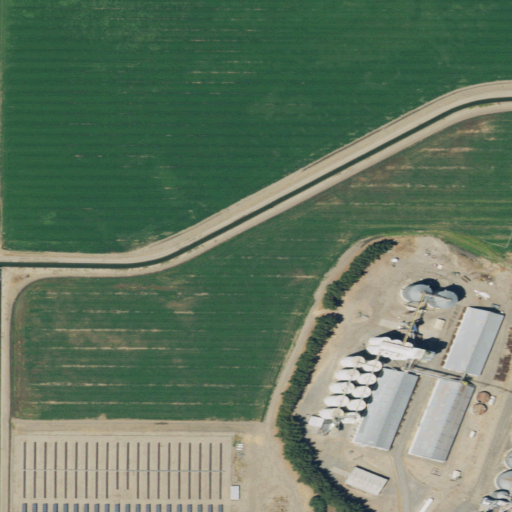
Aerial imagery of mountain in California named Tyndall Mound containing cultivated crops, high intensity development, medium intensity development, open development, and low intensity development